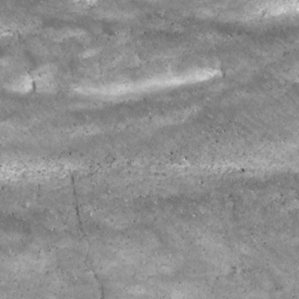
Label: non_frost